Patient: sex F, age 56
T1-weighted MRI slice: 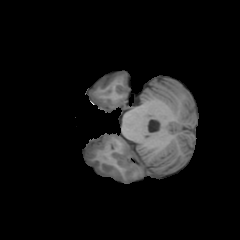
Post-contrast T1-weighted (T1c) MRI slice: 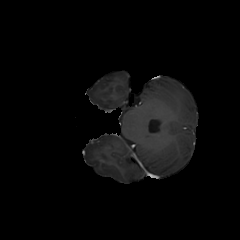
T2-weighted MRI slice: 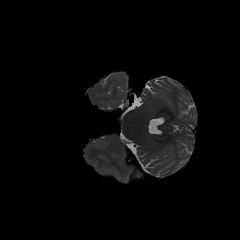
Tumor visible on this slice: no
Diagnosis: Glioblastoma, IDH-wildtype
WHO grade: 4